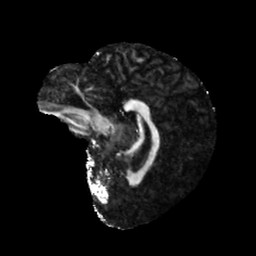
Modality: FA
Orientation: sagittal
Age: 25
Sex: female
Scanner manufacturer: siemens
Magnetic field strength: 6.98 T
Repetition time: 7.776 s
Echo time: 0.076 s